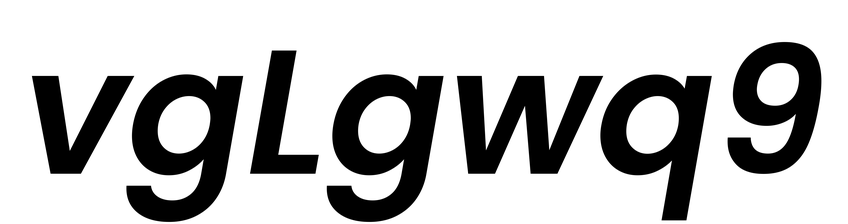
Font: Poppins-SemiBoldItalic